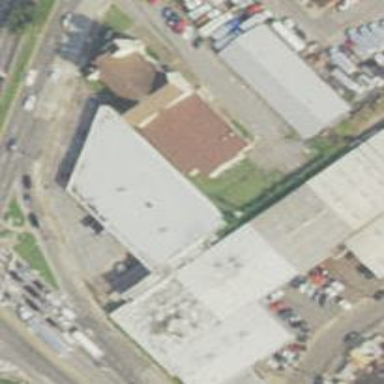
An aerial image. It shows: Commercial building.